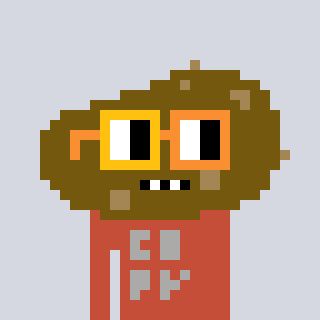
a pixel art character with square yellow and orange glasses, a potato-shaped head and a rust-colored body on a cool background